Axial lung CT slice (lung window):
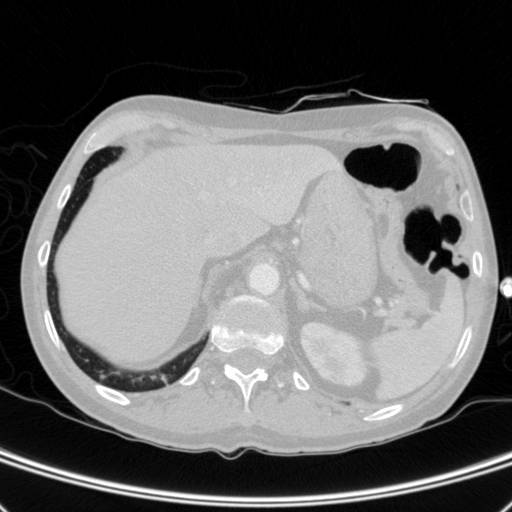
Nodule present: no